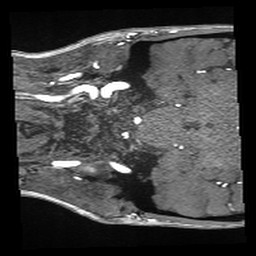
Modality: angio
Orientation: coronal
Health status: ill
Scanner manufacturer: siemens
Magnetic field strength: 3 T
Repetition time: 0.02 s
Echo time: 0.0033 s